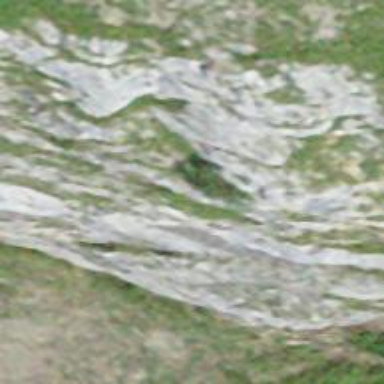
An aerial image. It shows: Cliff in nature.